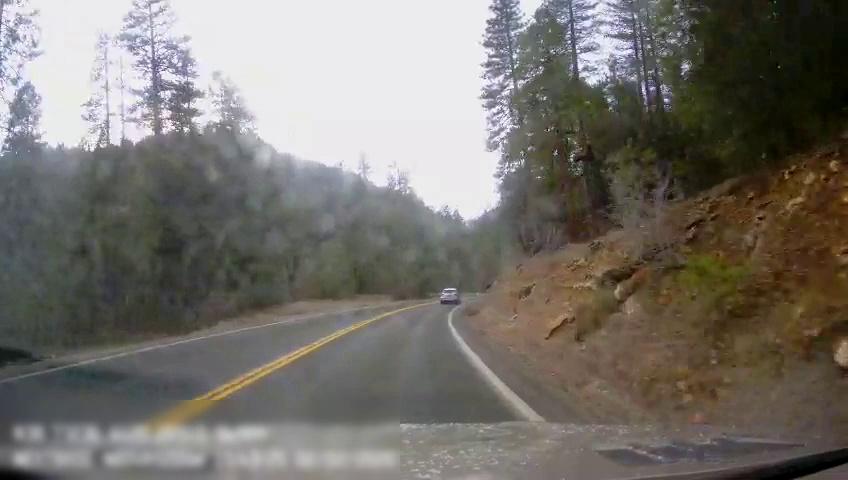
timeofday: Day
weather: Sunny
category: Drivable Space
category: Vehicles | Car
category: Lanes | Opposite Lane
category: Lanes | Current Lane
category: Lanes | Current Lane
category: Lanes | Current Lane